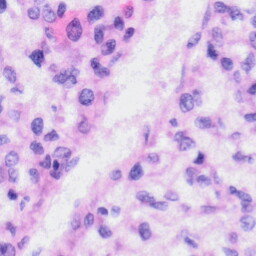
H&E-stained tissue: Liver